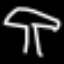
Label: mushroom